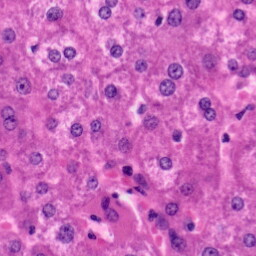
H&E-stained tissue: Liver